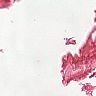
Metastatic tissue present: no